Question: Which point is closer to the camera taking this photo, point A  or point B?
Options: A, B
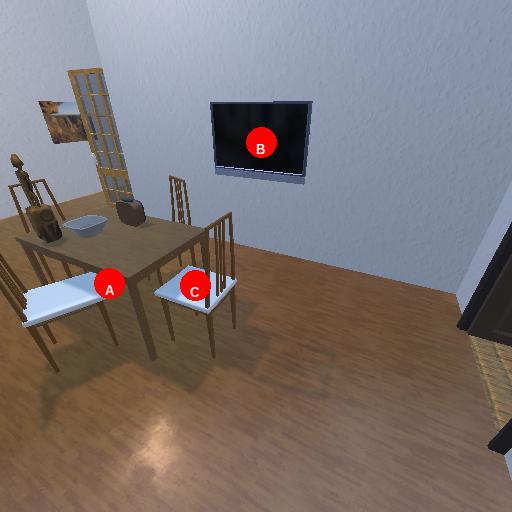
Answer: A